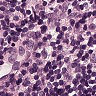
Metastatic tissue present: no